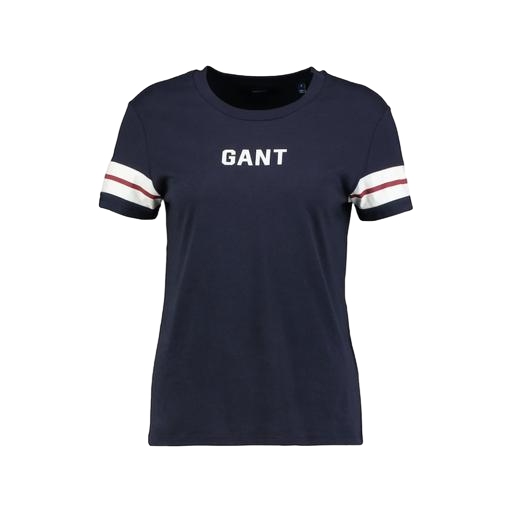
great t-shirt, regular t-shirt, mid t-shirt, white background